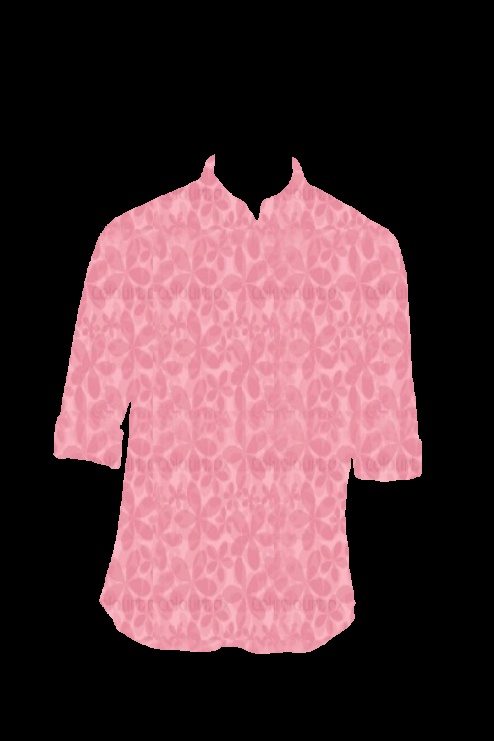
pink leopard print tee